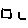
Label: square